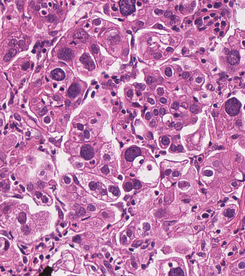
Tumor epithelial tissue: yes
Tumor-associated stroma tissue: yes
Normal tissue: no